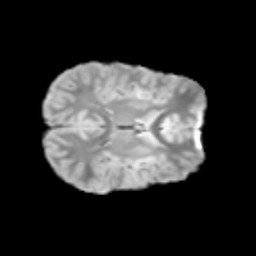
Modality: T2w
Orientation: axial
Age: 9
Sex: male
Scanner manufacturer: siemens
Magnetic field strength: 3 T
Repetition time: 3.8 s
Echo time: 0.07 s